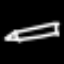
Label: pencil